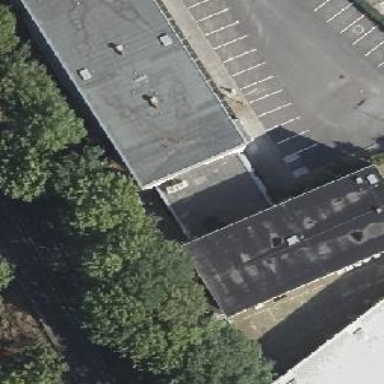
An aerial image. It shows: Commercial building.